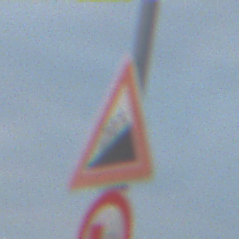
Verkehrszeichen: Steigung10
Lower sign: UeberholverbotKraftfahrzeuge
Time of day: SunriseSunset
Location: Outdoor (Nature)
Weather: PartlyCloudy
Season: NotSpecified
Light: Natural